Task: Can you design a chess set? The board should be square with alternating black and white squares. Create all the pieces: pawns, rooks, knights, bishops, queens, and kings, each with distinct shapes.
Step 4994:
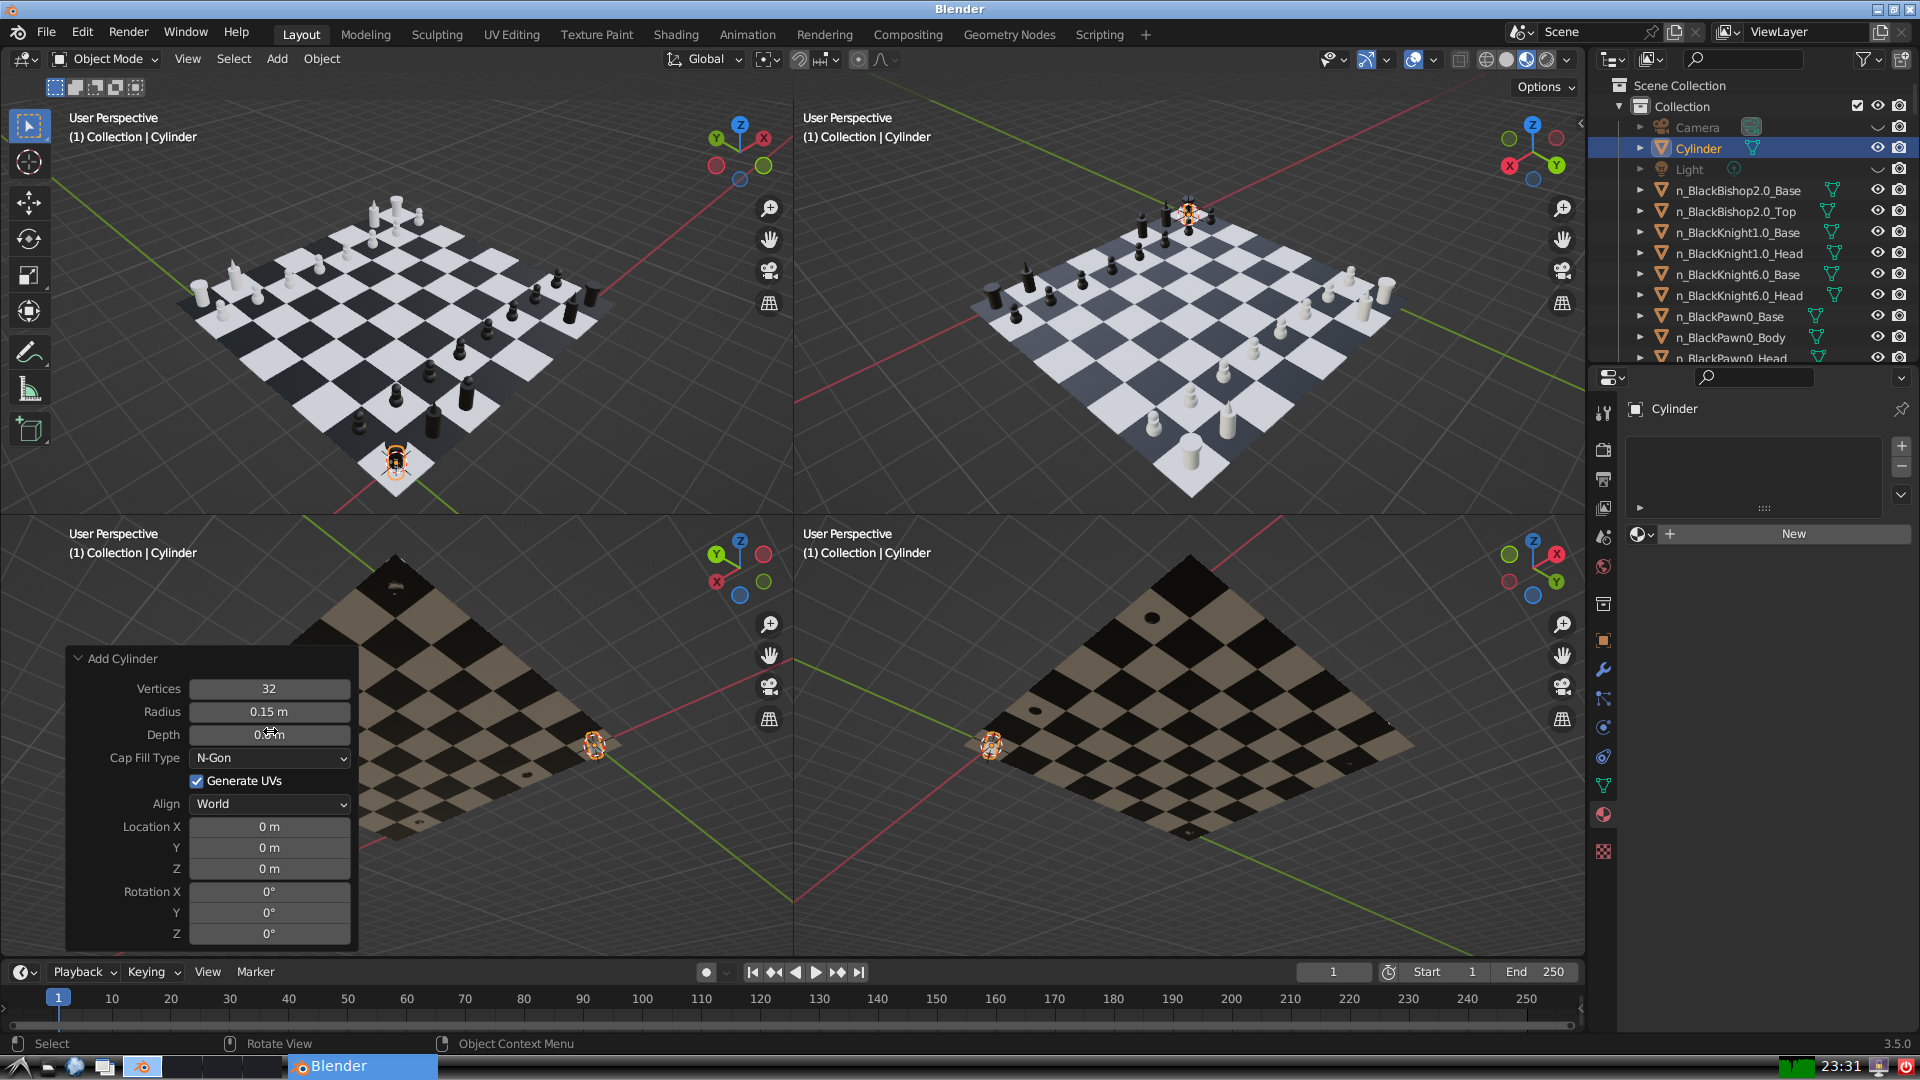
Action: {"mouse_move": [270, 824]}